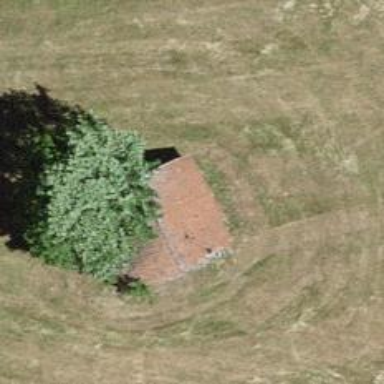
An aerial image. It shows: Rural barn.